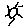
Label: sun